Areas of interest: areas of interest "Source of Karmic Connection Temple"
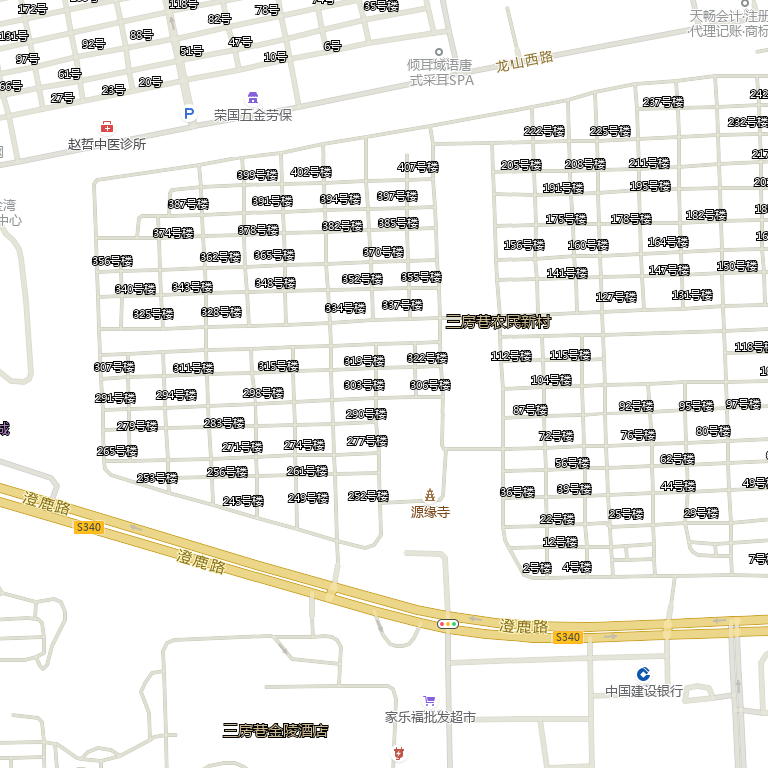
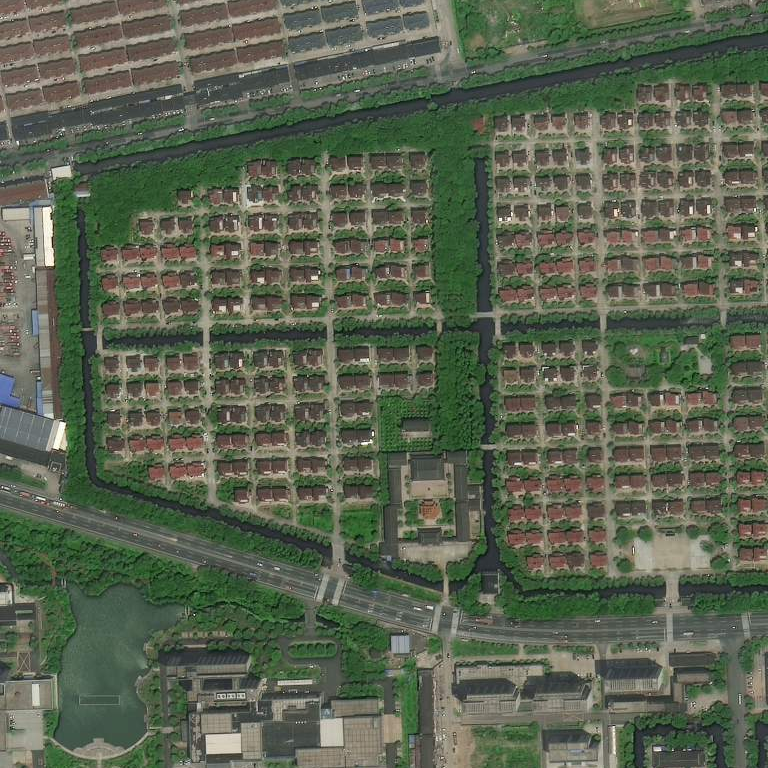